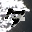
Label: 7